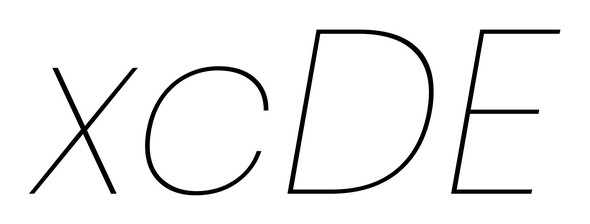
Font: Poppins-ThinItalic